Question:
Please see the image above. Why is eclipse not showing packages in the 'flat' structure as opposed to the 'hierarchical' structure?
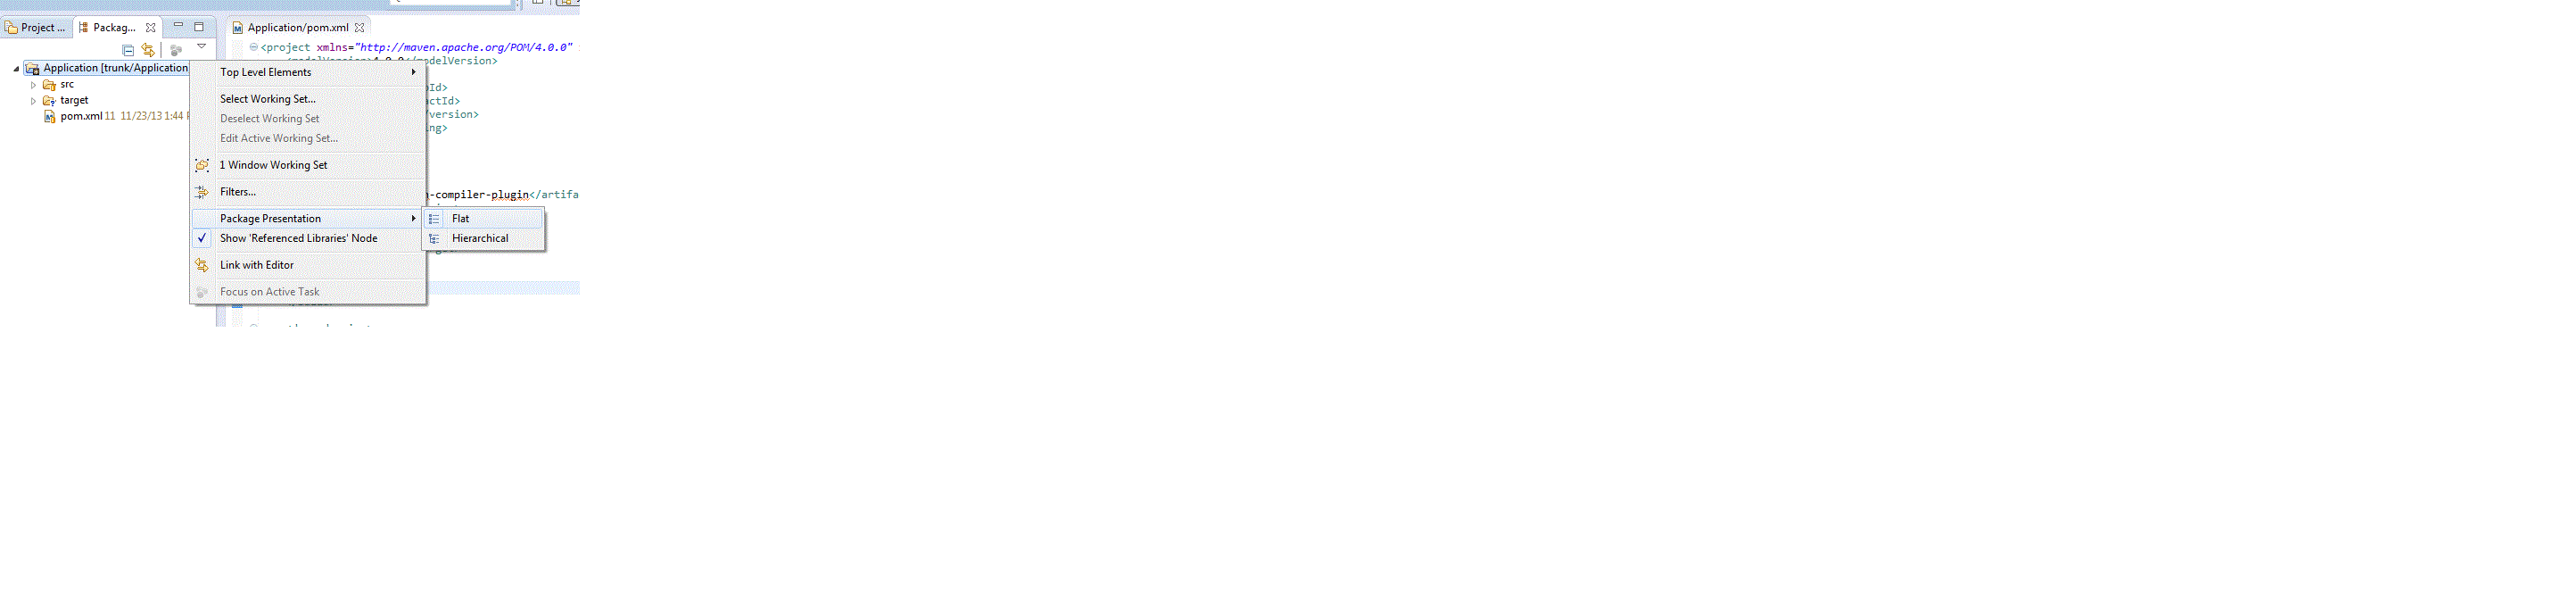
Answer: Make sure that your project of type Java or J2EE. As packages are related to Java specific projects only and not related to other types of projects, say C++, you won't see packages in flat structure if your project is not of type Java.